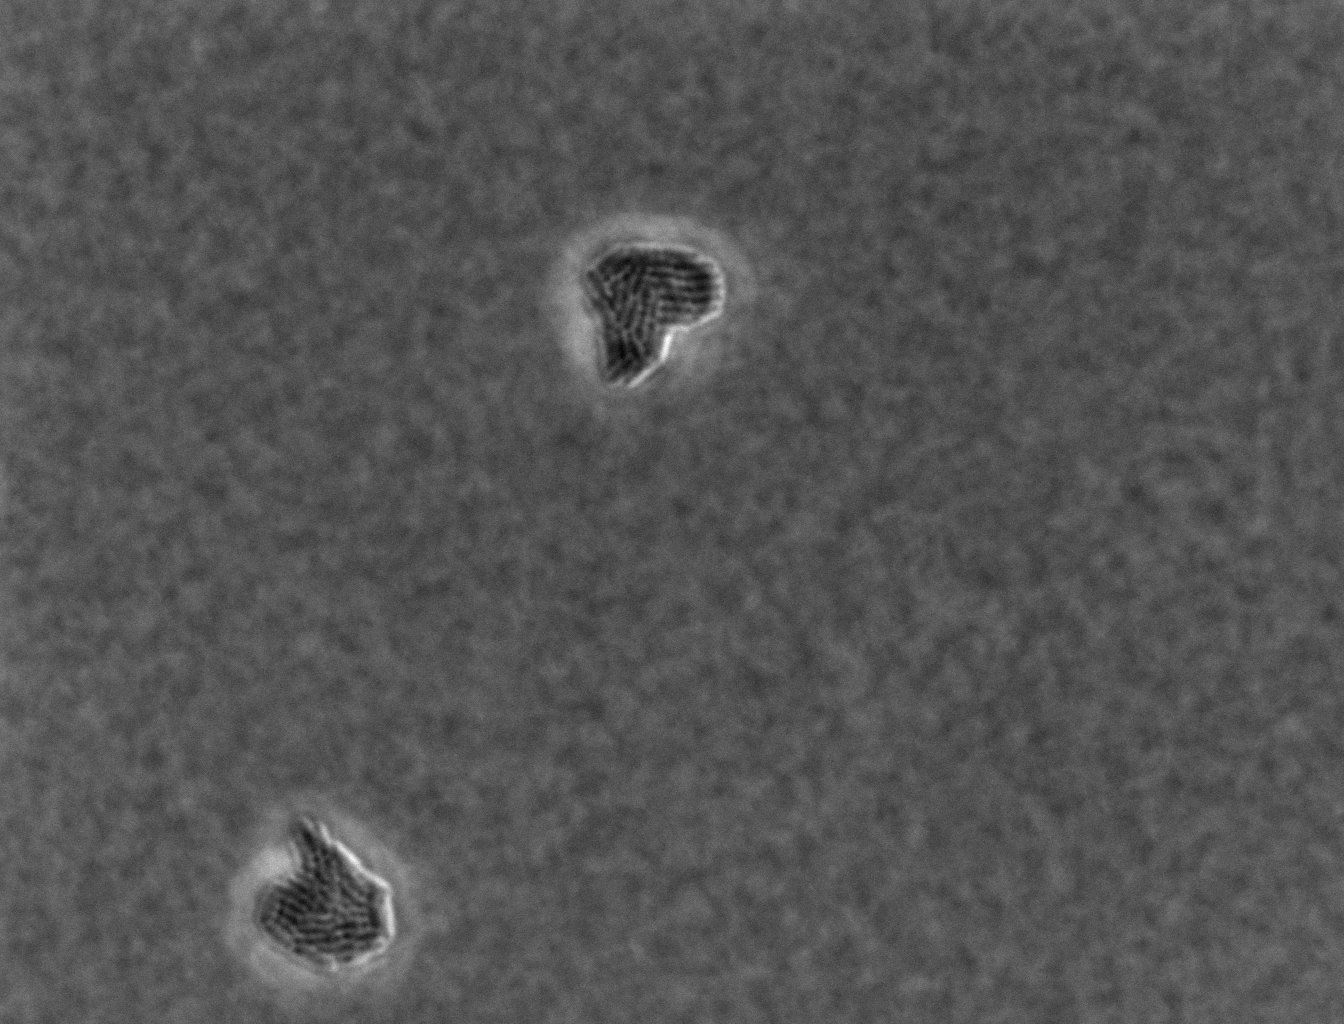
Defocused phase contrast microscopy, 60x objective, 3 h incubation